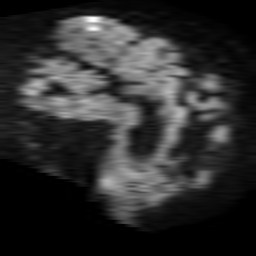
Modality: TRACE
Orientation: sagittal
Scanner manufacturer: philips
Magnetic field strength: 1.5 T
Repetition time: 3.506 s
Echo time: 0.07078 s